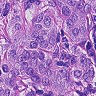
Metastatic tissue present: yes